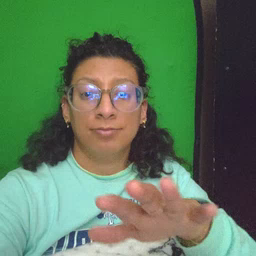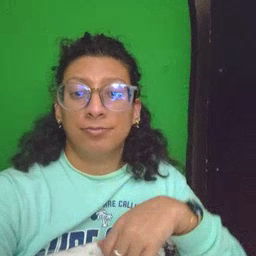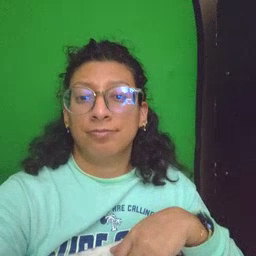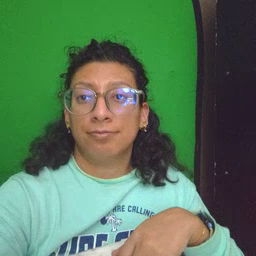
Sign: on